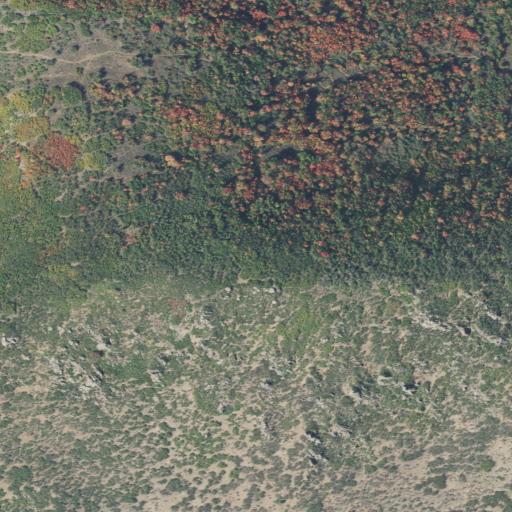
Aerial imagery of mountain in Utah named Phosphate Hill containing deciduous forest and shrub